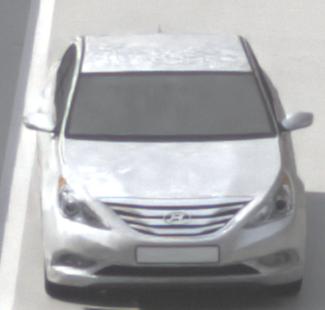
Make: Hyundai
Model: Sonata
Detailed model: Gen. 6 YF
Model produced from: 2009
Model produced until: 2016
Doors: 4
Color: white
Road condition: dry road
Daytime: morning or afternoon
Contrast: low contrast